Question: I have a simple quastion.
I have this C# code:
'''
static void Main(string[] args)
{
int num1, i, j, x, y;
Console.WriteLine("enter number");
num1=int.Parse(Console.ReadLine());
for (i=1; i<=num1; i++){
for (j=1; j<i+1; j++) {
Console.Write(i);
}Console.Write("
");
}
for (x=num1; x>=0; x--){
for (y=0; y<x; y++) {
Console.Write(x);
}Console.Write("
");
}
Console.ReadLine();
}
'''

The middle line is repeat twice
Which print triangle from numbers.
The problem is that the middle line is repeated twice.
My question is how can I change the loop, so the middle line numbers will repeat twice?
Wish for help, thanks!
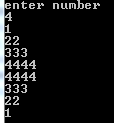
Answer: Because both for loops include 'num1' as an inclusive condition:
'''
for (i=1; i<=num1; i++){
// num1 is the last number in this loop
}
for (x=num1; x>=0; x--){
// num1 is the first number in this loop
}
'''
Change the first loop to stop BEFORE 'num1':
'''
for (i=1; i<num1; i++){
'''